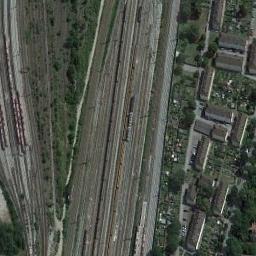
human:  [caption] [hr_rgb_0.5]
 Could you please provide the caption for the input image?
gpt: The railway is next to some trees and houses .

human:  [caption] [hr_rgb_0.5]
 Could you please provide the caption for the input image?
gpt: There is a train passing by in the picture .

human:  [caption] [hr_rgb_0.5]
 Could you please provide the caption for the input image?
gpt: Several buildings of different shapes are beside the railway .

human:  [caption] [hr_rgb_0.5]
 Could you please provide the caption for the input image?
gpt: These railways have a residential area on one side of the railways .

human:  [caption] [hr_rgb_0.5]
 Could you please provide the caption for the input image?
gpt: There are some green trees and brown buildings beside the railway .